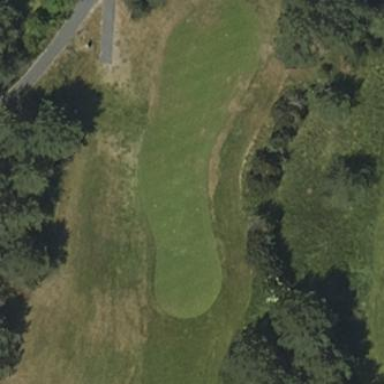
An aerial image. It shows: Golf tee.